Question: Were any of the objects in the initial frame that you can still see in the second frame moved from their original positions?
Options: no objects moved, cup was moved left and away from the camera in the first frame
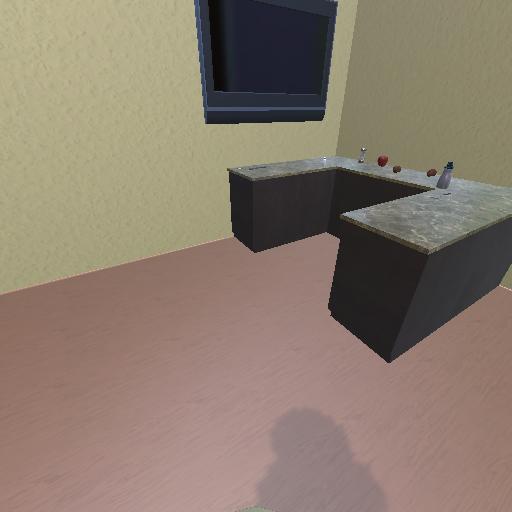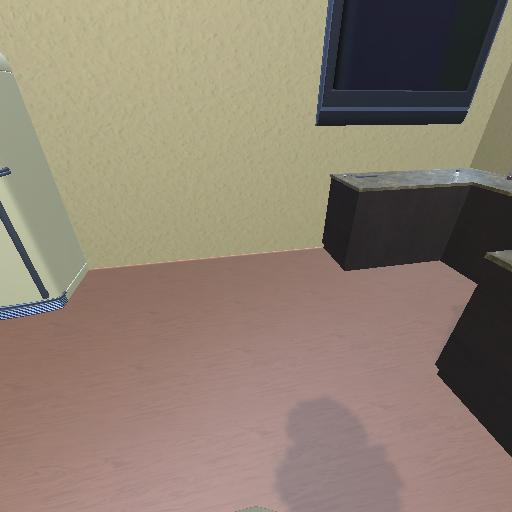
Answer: no objects moved